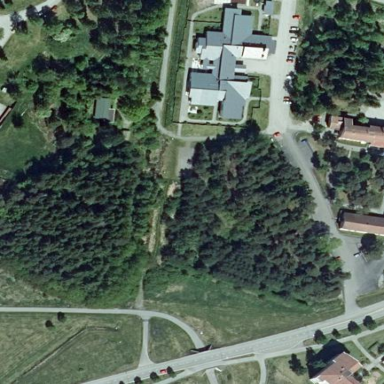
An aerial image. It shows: Nursing home.